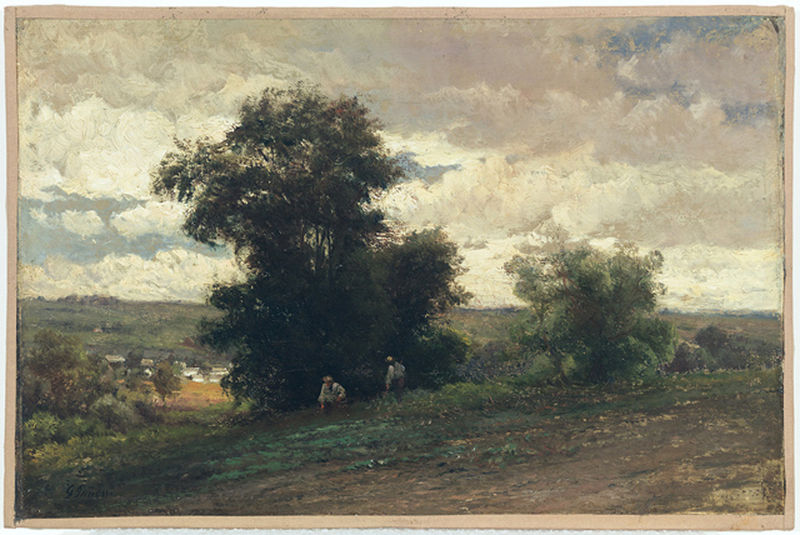
Titel: Summer Afternoon
Künstler: George Inness
Standort: Amherst (Massachusetts, USA)
Institution: Mead Art Museum, Amherst College
Schlagwörter: blue, men, oil, people, white, afternoon, black, figures, green, painting, sitting, yellow, oil painting, picture, brown, plant, clouds, man, sky, tree, field, house, landscape, nature, distance, horizon, houses, sun, trees, village, forest, grass, light, river, bushes, plants, road, hats, walking, bright, town, dirt, peasants, rural, buildings, ground, crop, farm, fields, resting, work, working, farmers, kneeling, poor, dream, workers, earth, countryside, farming, planting, harvest, crops, rows, guy, mem, shirts, fluffy, laborers, bronw, ower, guys, garm, summer harvest, sowing